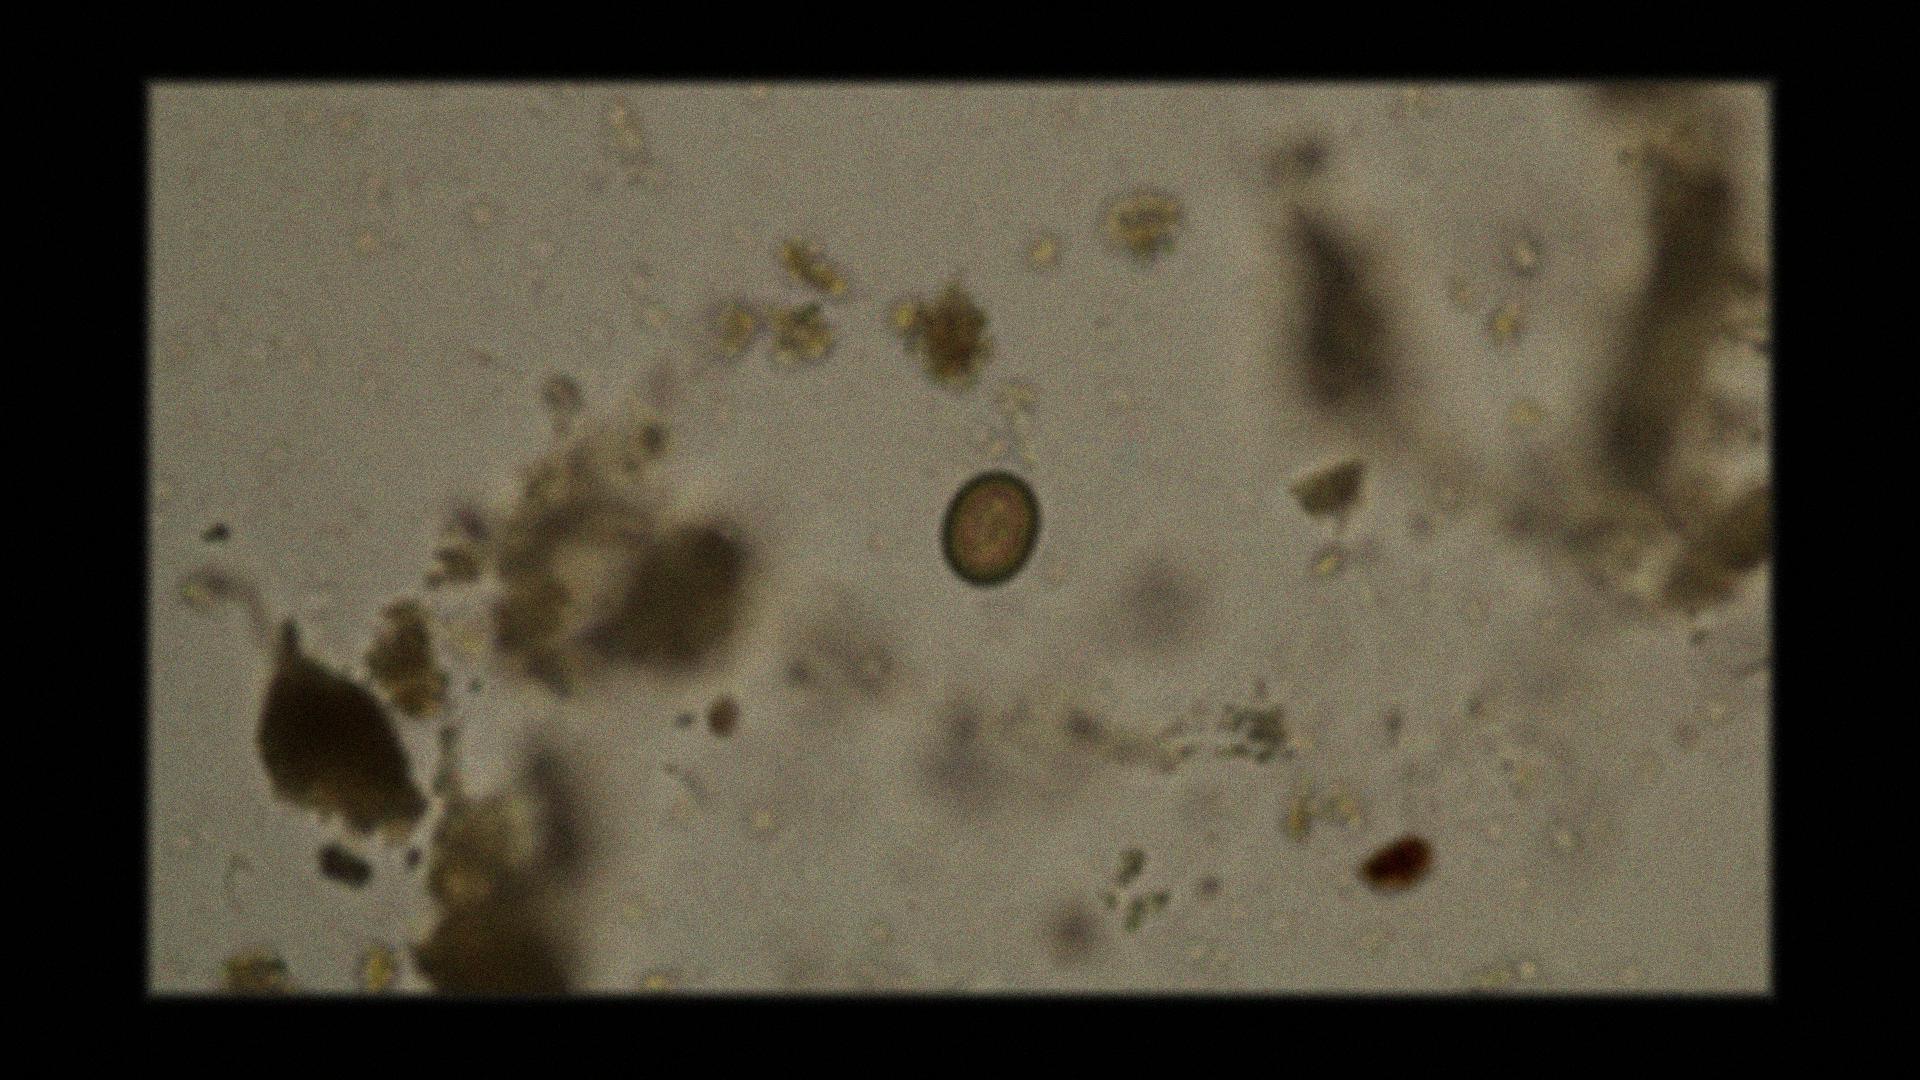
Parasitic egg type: Taenia spp. egg